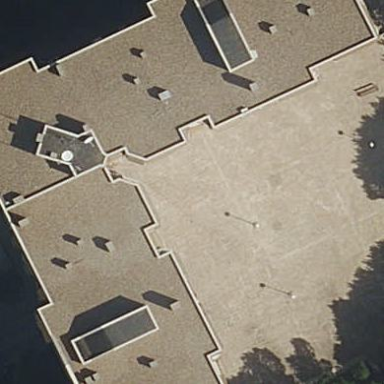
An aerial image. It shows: Residential building.